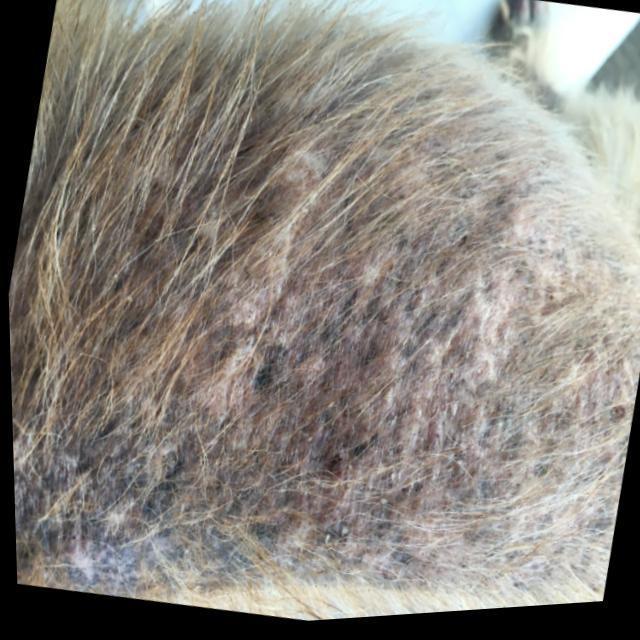
Canine demodicosis (Demodex mange) — caused by Demodex canis mites. Presents with alopecia, follicular papules, pustules, and comedones. Often localized on face and forelimbs.